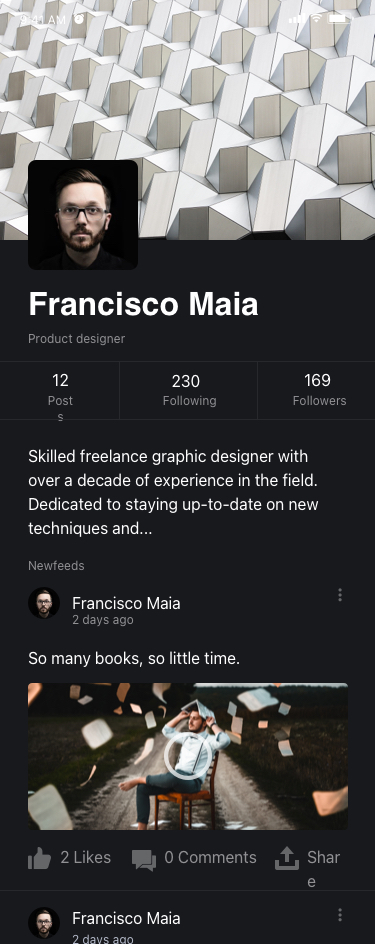
Text in this UI design:
Francisco Maia
Product designer
Skilled freelance graphic designer with            over a decade of experience in the field. Dedicated to staying up-to-date on new techniques and...
Francisco Maia
2 days ago
So many books, so little time.
2 Likes
0 Comments
Share
Francisco Maia
2 days ago
Newfeeds
12
Posts
230
Following
169
Followers
9:41 AM